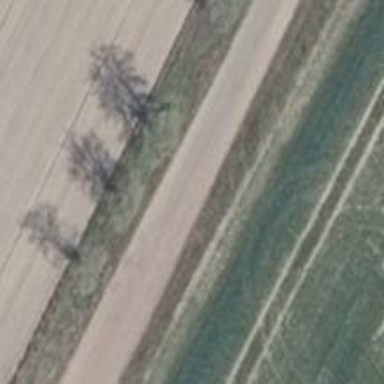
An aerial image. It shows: Gravel track with Grade 3 quality.